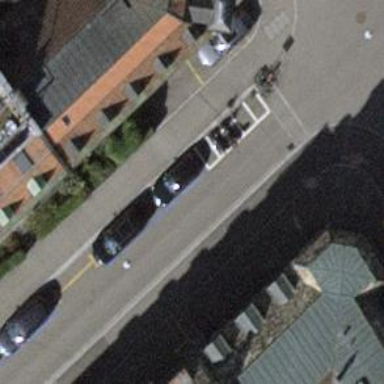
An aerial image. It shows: Bicycle parking area.